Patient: sex F, age 71
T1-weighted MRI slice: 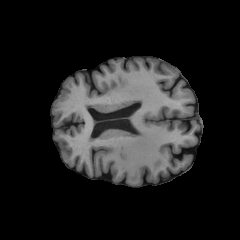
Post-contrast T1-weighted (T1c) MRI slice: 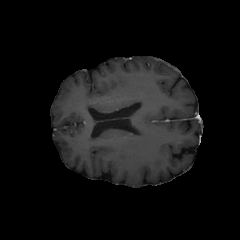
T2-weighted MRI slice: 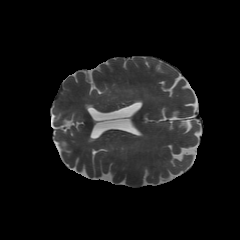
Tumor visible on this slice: no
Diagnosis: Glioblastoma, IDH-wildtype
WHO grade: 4